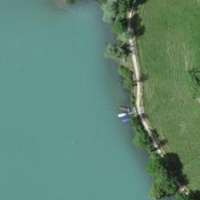
EUNIS habitat code: 15
Species observed at this site:
Filipendula ulmaria